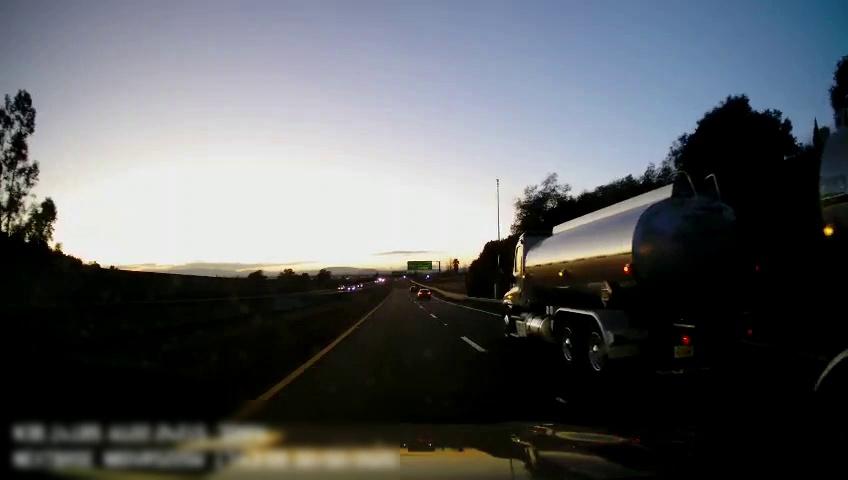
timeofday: Dusk/Dawn/Twilight
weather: Sunny
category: Drivable Space
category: Vehicles | Car
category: Vehicles | Other LV
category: Vehicles | Truck
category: Lanes | Alternate Lane
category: Lanes | Alternate Lane
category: Lanes | Alternate Lane
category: Traffic | Signs